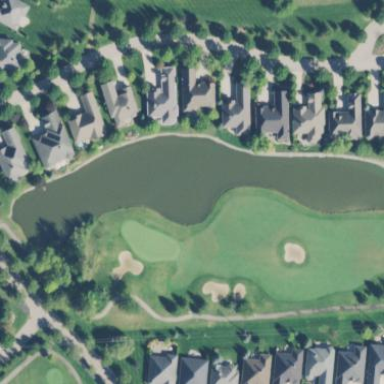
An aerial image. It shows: Water hazard on golf course. The hazard is natural water feature.